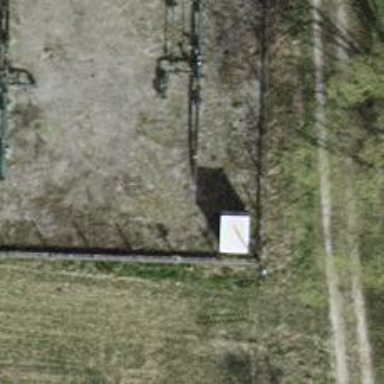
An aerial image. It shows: Pipeline structure.